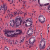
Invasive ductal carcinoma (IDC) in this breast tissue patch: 1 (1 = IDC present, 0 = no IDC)